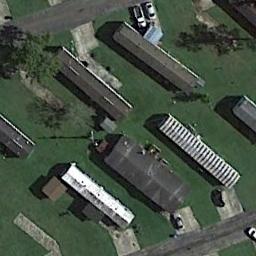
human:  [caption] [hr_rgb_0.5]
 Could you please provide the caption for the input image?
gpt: There are many buildings in the mobile home park .

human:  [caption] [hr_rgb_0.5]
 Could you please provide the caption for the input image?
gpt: There are nine mobile homes here .

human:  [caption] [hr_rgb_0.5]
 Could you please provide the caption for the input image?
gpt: The mobile home park is on the grass next to the road .

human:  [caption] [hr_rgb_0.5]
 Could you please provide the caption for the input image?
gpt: The mobile home park has some neatly arranged mobile homes on the grass .

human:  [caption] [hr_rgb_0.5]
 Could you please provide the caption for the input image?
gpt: There are some buildings in a green meadow in the mobile home park .